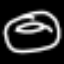
Label: donut